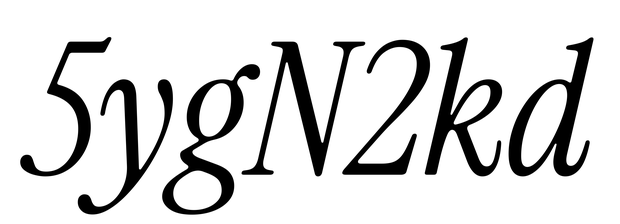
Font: InstrumentSerif-Italic